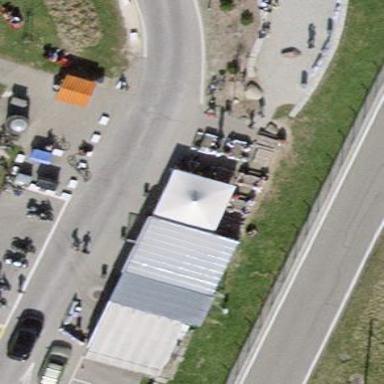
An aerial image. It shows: Close-up view of roof part of building.